Interaction volume radius: 10 \u00c5
Interaction volume height: 15 \u00c5
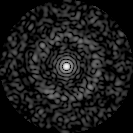
Disorder parameter: 0.8499